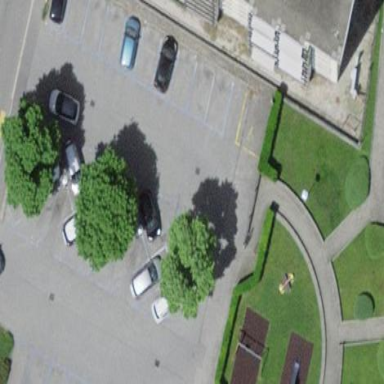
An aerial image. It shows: Parking area with asphalt surface.